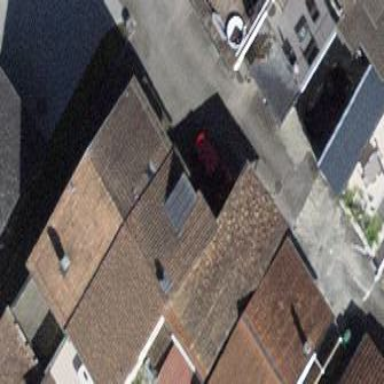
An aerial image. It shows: Building with tile roof.